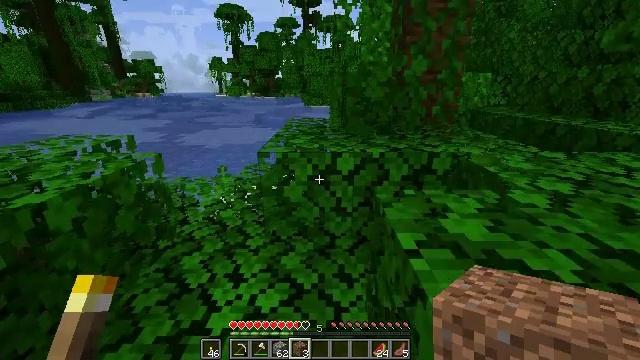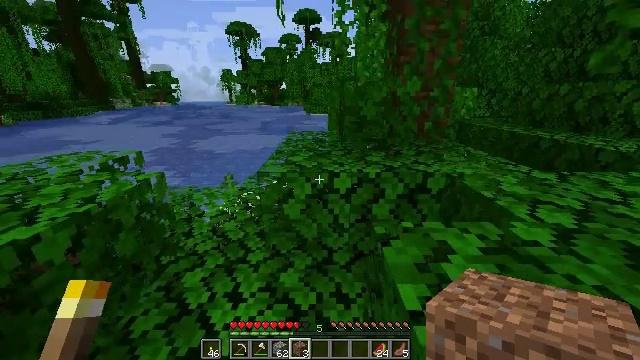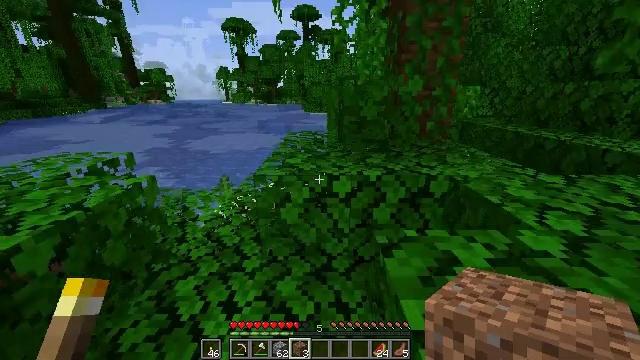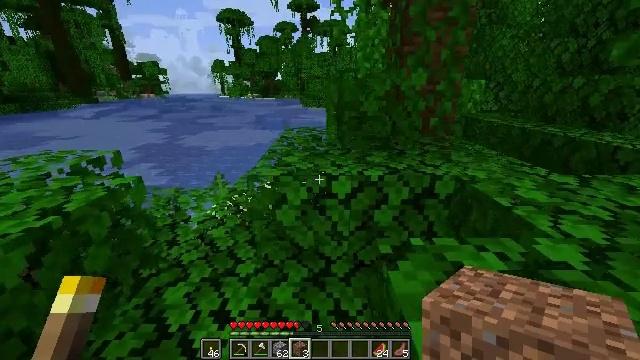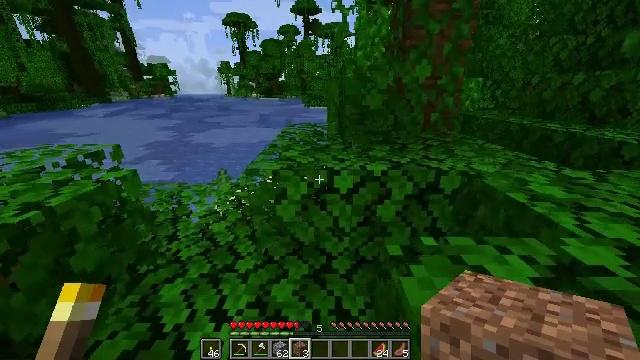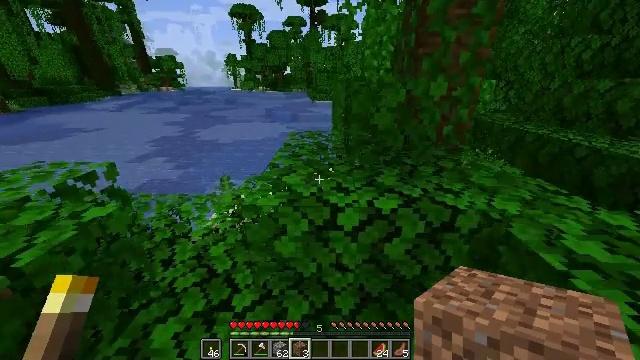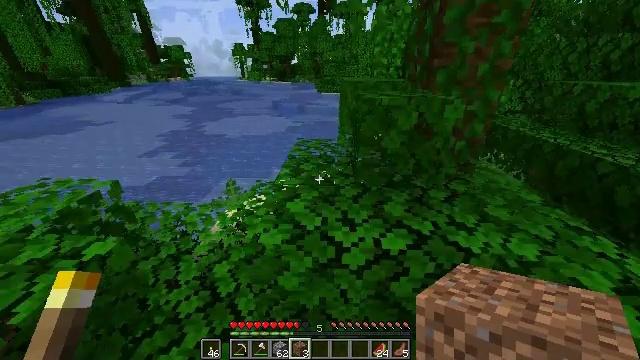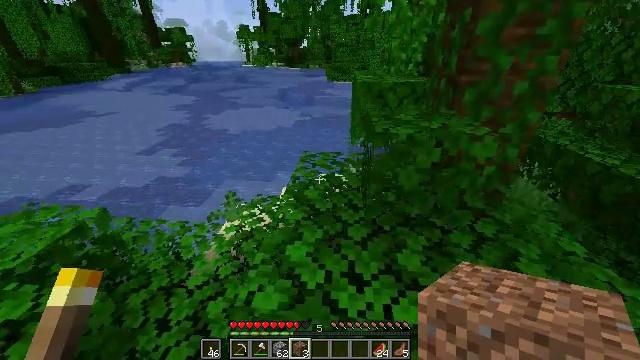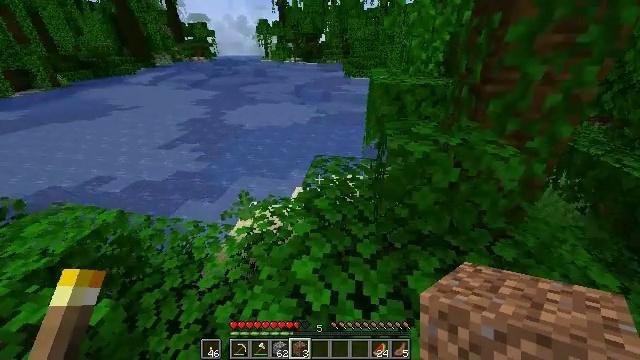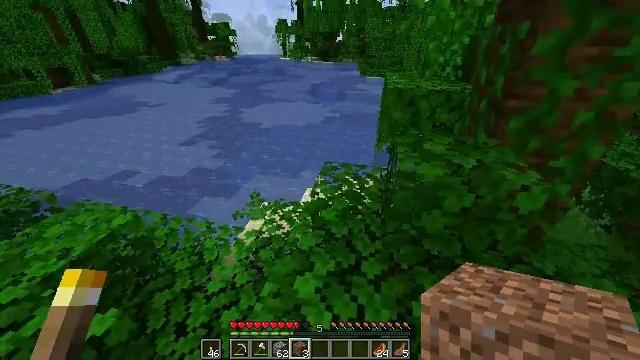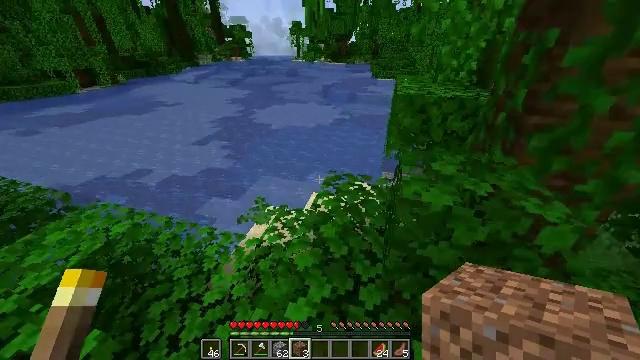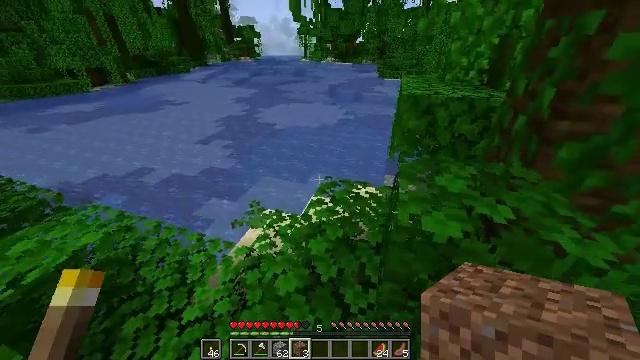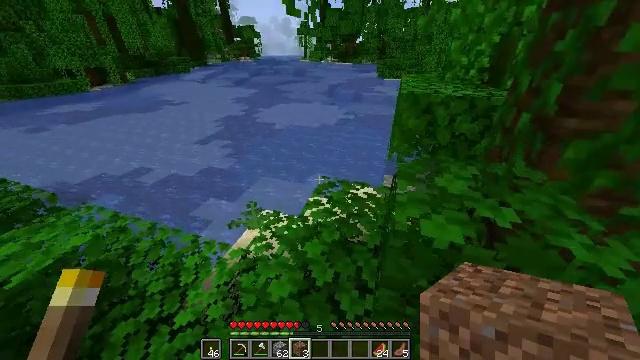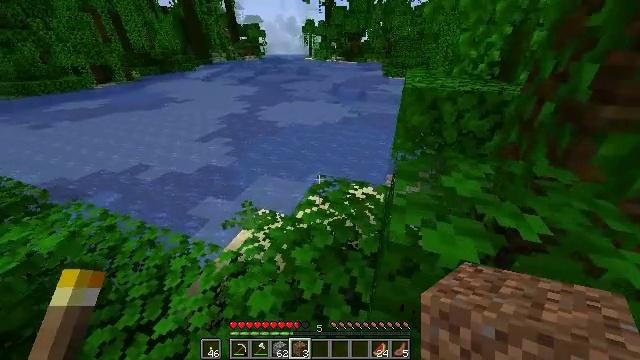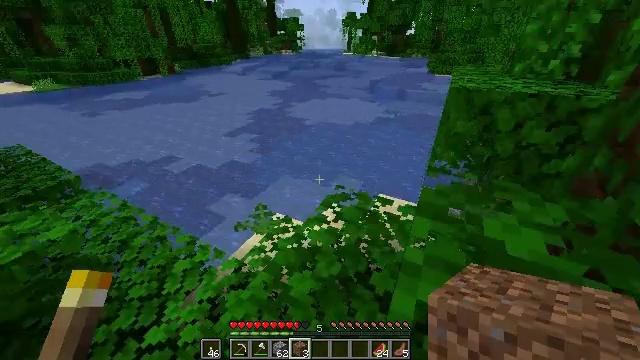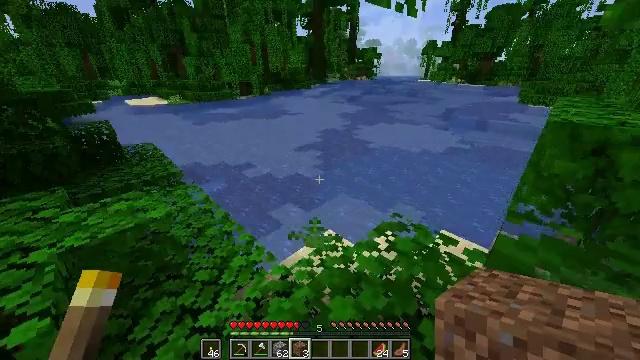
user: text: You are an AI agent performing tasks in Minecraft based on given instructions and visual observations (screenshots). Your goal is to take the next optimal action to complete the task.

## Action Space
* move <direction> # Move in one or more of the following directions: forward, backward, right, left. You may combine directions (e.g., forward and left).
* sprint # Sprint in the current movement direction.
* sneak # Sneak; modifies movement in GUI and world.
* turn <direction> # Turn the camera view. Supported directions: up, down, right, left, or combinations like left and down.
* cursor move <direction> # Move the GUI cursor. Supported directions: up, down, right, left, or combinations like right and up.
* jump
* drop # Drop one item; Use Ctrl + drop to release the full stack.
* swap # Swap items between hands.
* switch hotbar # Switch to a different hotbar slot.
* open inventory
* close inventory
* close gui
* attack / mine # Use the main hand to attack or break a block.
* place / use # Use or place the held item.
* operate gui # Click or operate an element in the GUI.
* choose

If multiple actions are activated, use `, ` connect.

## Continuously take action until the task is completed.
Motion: motion action
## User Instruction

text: Gather oak leaves by attacking.
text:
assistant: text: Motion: move forward, sprint
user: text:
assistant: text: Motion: move forward, sprint
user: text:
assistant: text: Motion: move forward, sprint
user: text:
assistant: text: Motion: move forward, sprint
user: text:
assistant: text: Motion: move forward, sprint, turn left and down, jump
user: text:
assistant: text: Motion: move forward and move right, sprint, turn left and down, jump
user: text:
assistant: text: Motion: move forward and move right, sprint, turn left and down, jump
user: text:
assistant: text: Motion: move forward and move right, turn left and down
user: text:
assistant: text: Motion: move forward and move right, turn left and down
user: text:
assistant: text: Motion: move forward and move right, turn left
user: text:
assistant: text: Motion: move forward and move right, turn left
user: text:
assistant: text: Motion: move forward and move right
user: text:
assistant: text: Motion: move forward and move right, turn left
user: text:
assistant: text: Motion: move forward, turn left
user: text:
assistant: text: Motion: move forward, turn left and up
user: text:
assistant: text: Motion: move forward, turn left and up
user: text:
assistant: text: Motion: move forward, turn left
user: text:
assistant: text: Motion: move forward
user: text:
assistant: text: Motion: no_op
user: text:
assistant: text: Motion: no_op
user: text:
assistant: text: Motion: no_op
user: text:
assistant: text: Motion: no_op
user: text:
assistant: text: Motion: no_op
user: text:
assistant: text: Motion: no_op
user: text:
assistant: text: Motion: no_op
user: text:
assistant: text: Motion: move forward
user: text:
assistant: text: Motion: move forward
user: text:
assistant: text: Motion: move forward
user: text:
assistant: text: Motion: move forward
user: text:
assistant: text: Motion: move forward